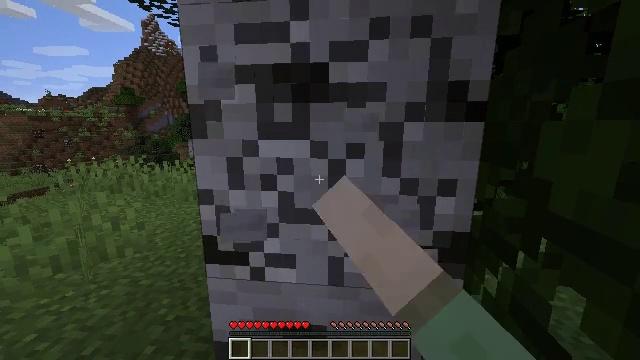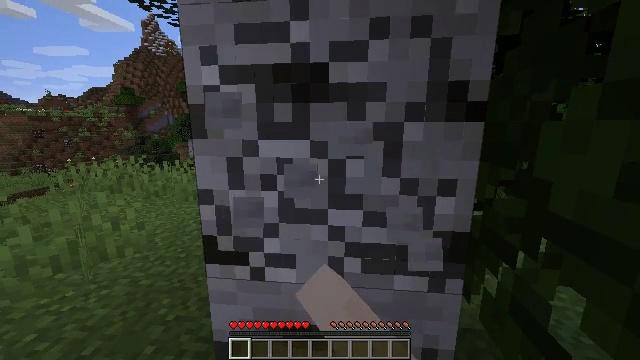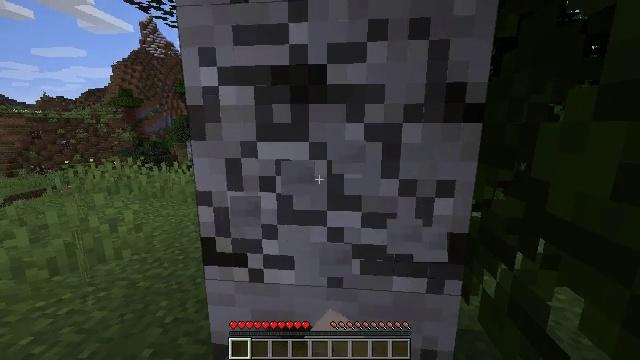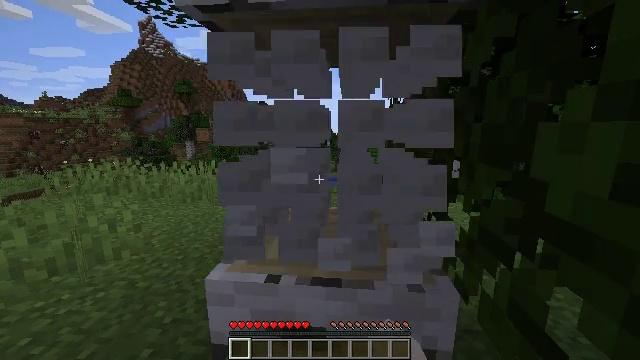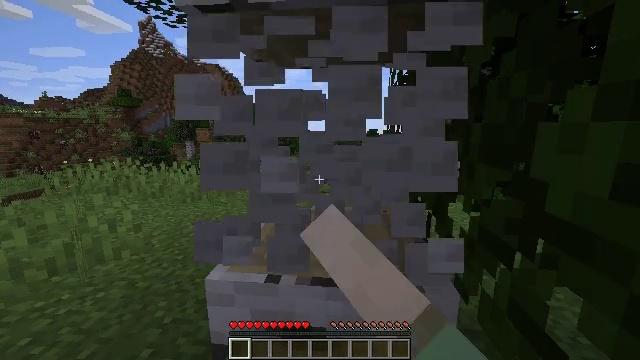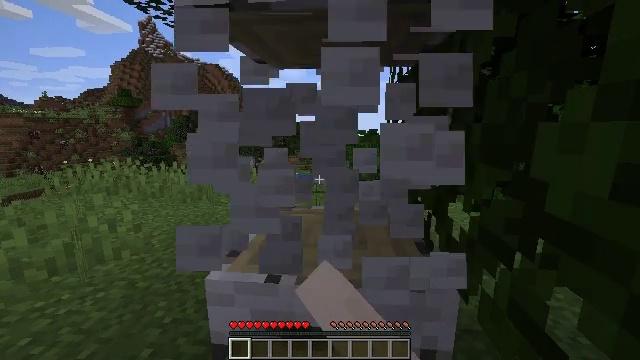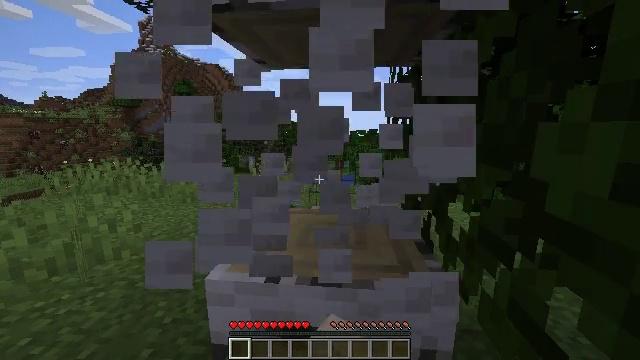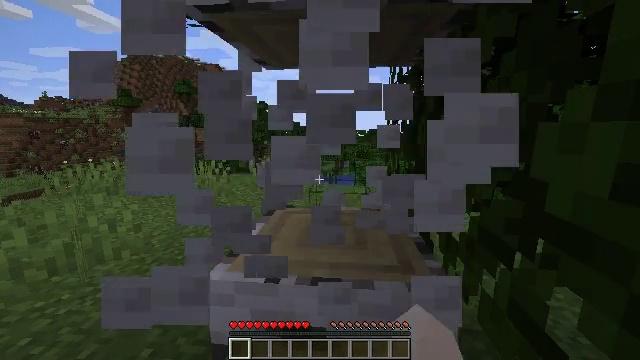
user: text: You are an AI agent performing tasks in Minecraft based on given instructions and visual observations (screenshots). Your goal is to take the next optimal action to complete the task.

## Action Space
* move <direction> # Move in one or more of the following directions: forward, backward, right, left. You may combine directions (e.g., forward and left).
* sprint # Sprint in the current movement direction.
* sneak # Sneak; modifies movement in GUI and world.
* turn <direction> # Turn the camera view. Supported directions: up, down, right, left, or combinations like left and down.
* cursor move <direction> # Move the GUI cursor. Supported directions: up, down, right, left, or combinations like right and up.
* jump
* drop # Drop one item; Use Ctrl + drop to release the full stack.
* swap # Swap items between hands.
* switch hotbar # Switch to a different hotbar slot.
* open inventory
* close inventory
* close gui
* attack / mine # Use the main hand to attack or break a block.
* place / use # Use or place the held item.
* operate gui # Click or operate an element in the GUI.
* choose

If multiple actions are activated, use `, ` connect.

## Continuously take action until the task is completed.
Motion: motion action
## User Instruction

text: Gather birch log for crafting.
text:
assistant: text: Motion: attack / mine
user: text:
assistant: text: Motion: attack / mine
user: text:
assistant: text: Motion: attack / mine
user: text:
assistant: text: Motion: attack / mine
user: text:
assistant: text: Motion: attack / mine
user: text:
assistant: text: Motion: attack / mine
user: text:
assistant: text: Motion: attack / mine
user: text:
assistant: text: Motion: attack / mine